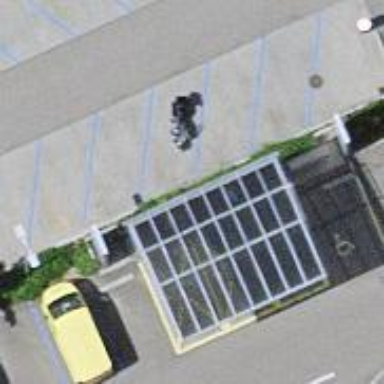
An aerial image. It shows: Charging station.